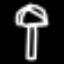
Label: mushroom